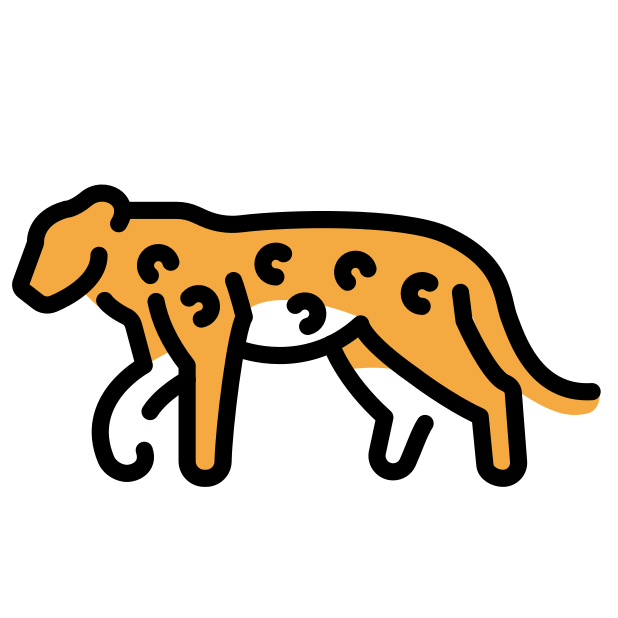
leopard